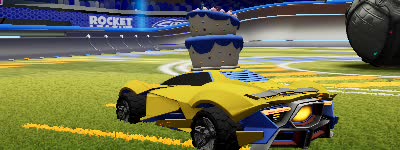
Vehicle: werewolf